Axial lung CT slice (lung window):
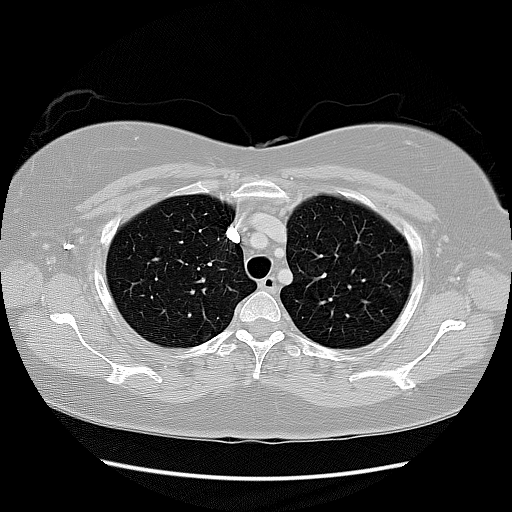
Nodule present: no